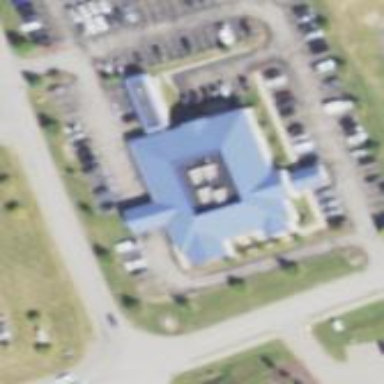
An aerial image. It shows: Office building.